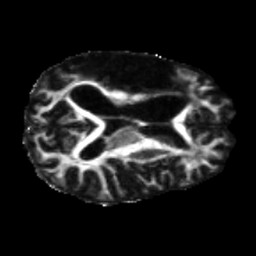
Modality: FA
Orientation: axial
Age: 64
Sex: male
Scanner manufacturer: siemens
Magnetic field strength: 3 T
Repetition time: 5.25 s
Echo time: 0.08 s